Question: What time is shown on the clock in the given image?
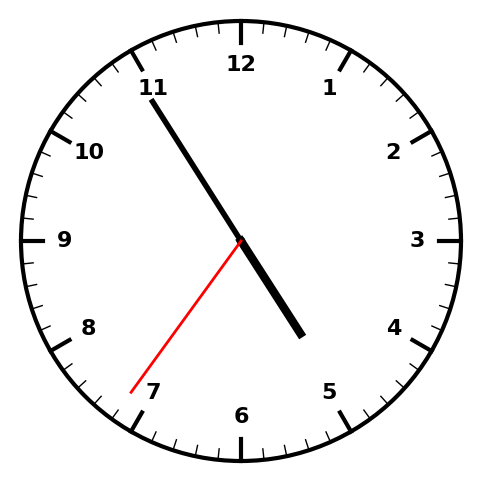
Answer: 04:54:36